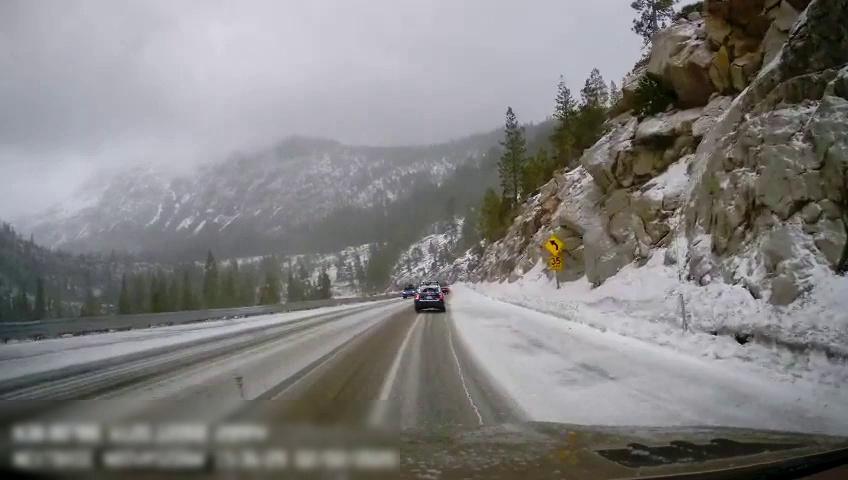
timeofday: Day
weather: Snowy
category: Drivable Space
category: Vehicles | Truck
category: Vehicles | Car
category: Traffic | Signs
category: Traffic | Signs